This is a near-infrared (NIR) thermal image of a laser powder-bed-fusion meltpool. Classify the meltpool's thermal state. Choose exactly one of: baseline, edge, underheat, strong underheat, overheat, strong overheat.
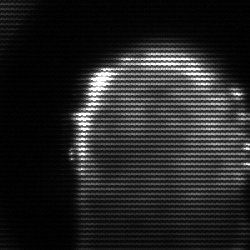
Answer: baseline